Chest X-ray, PA view. Patient: 69 years old, sex M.
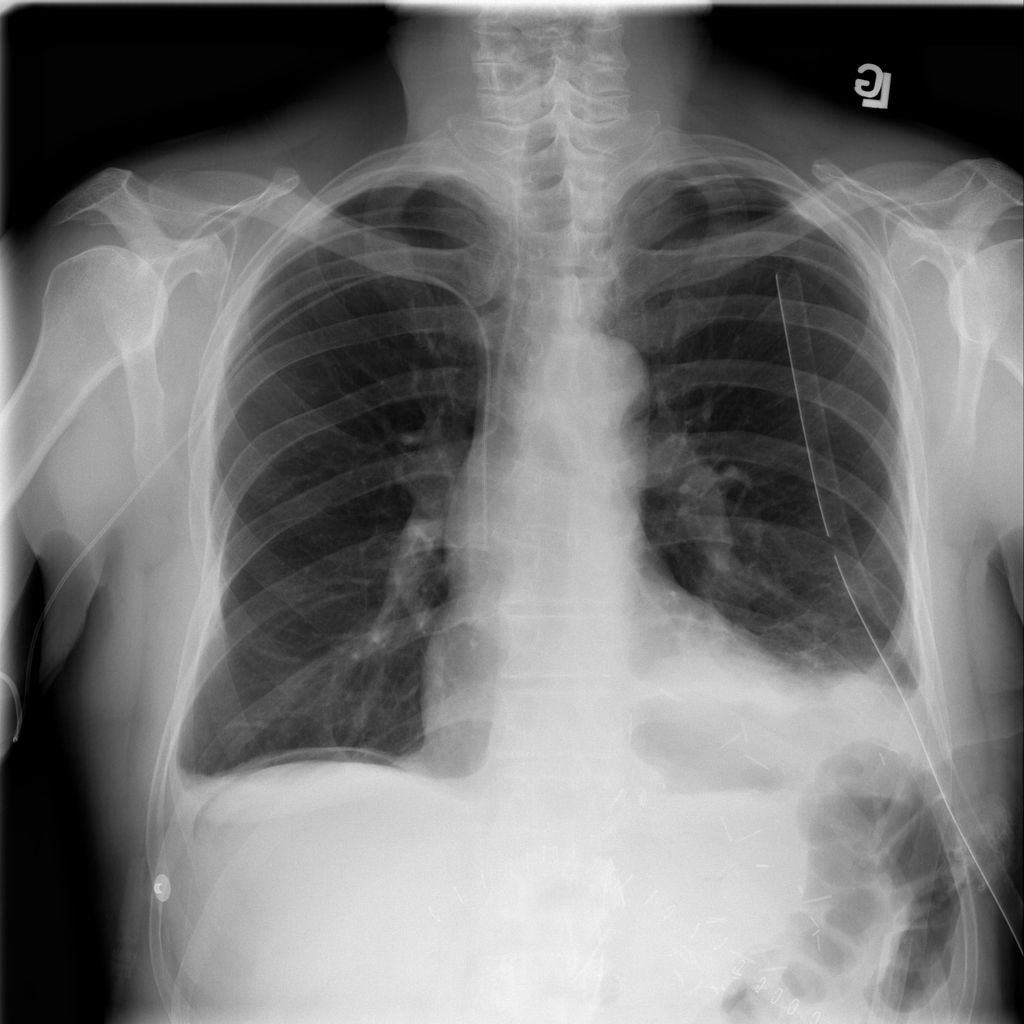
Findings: Effusion, Pneumothorax